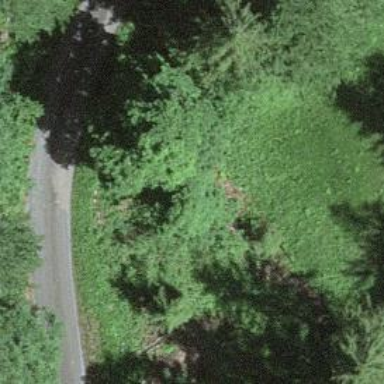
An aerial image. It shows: Culvert tunnel.